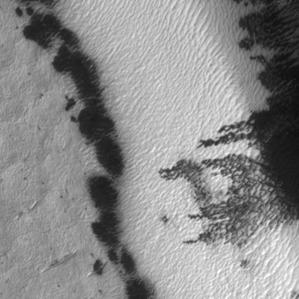
Label: frost